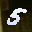
Label: 5